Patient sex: M
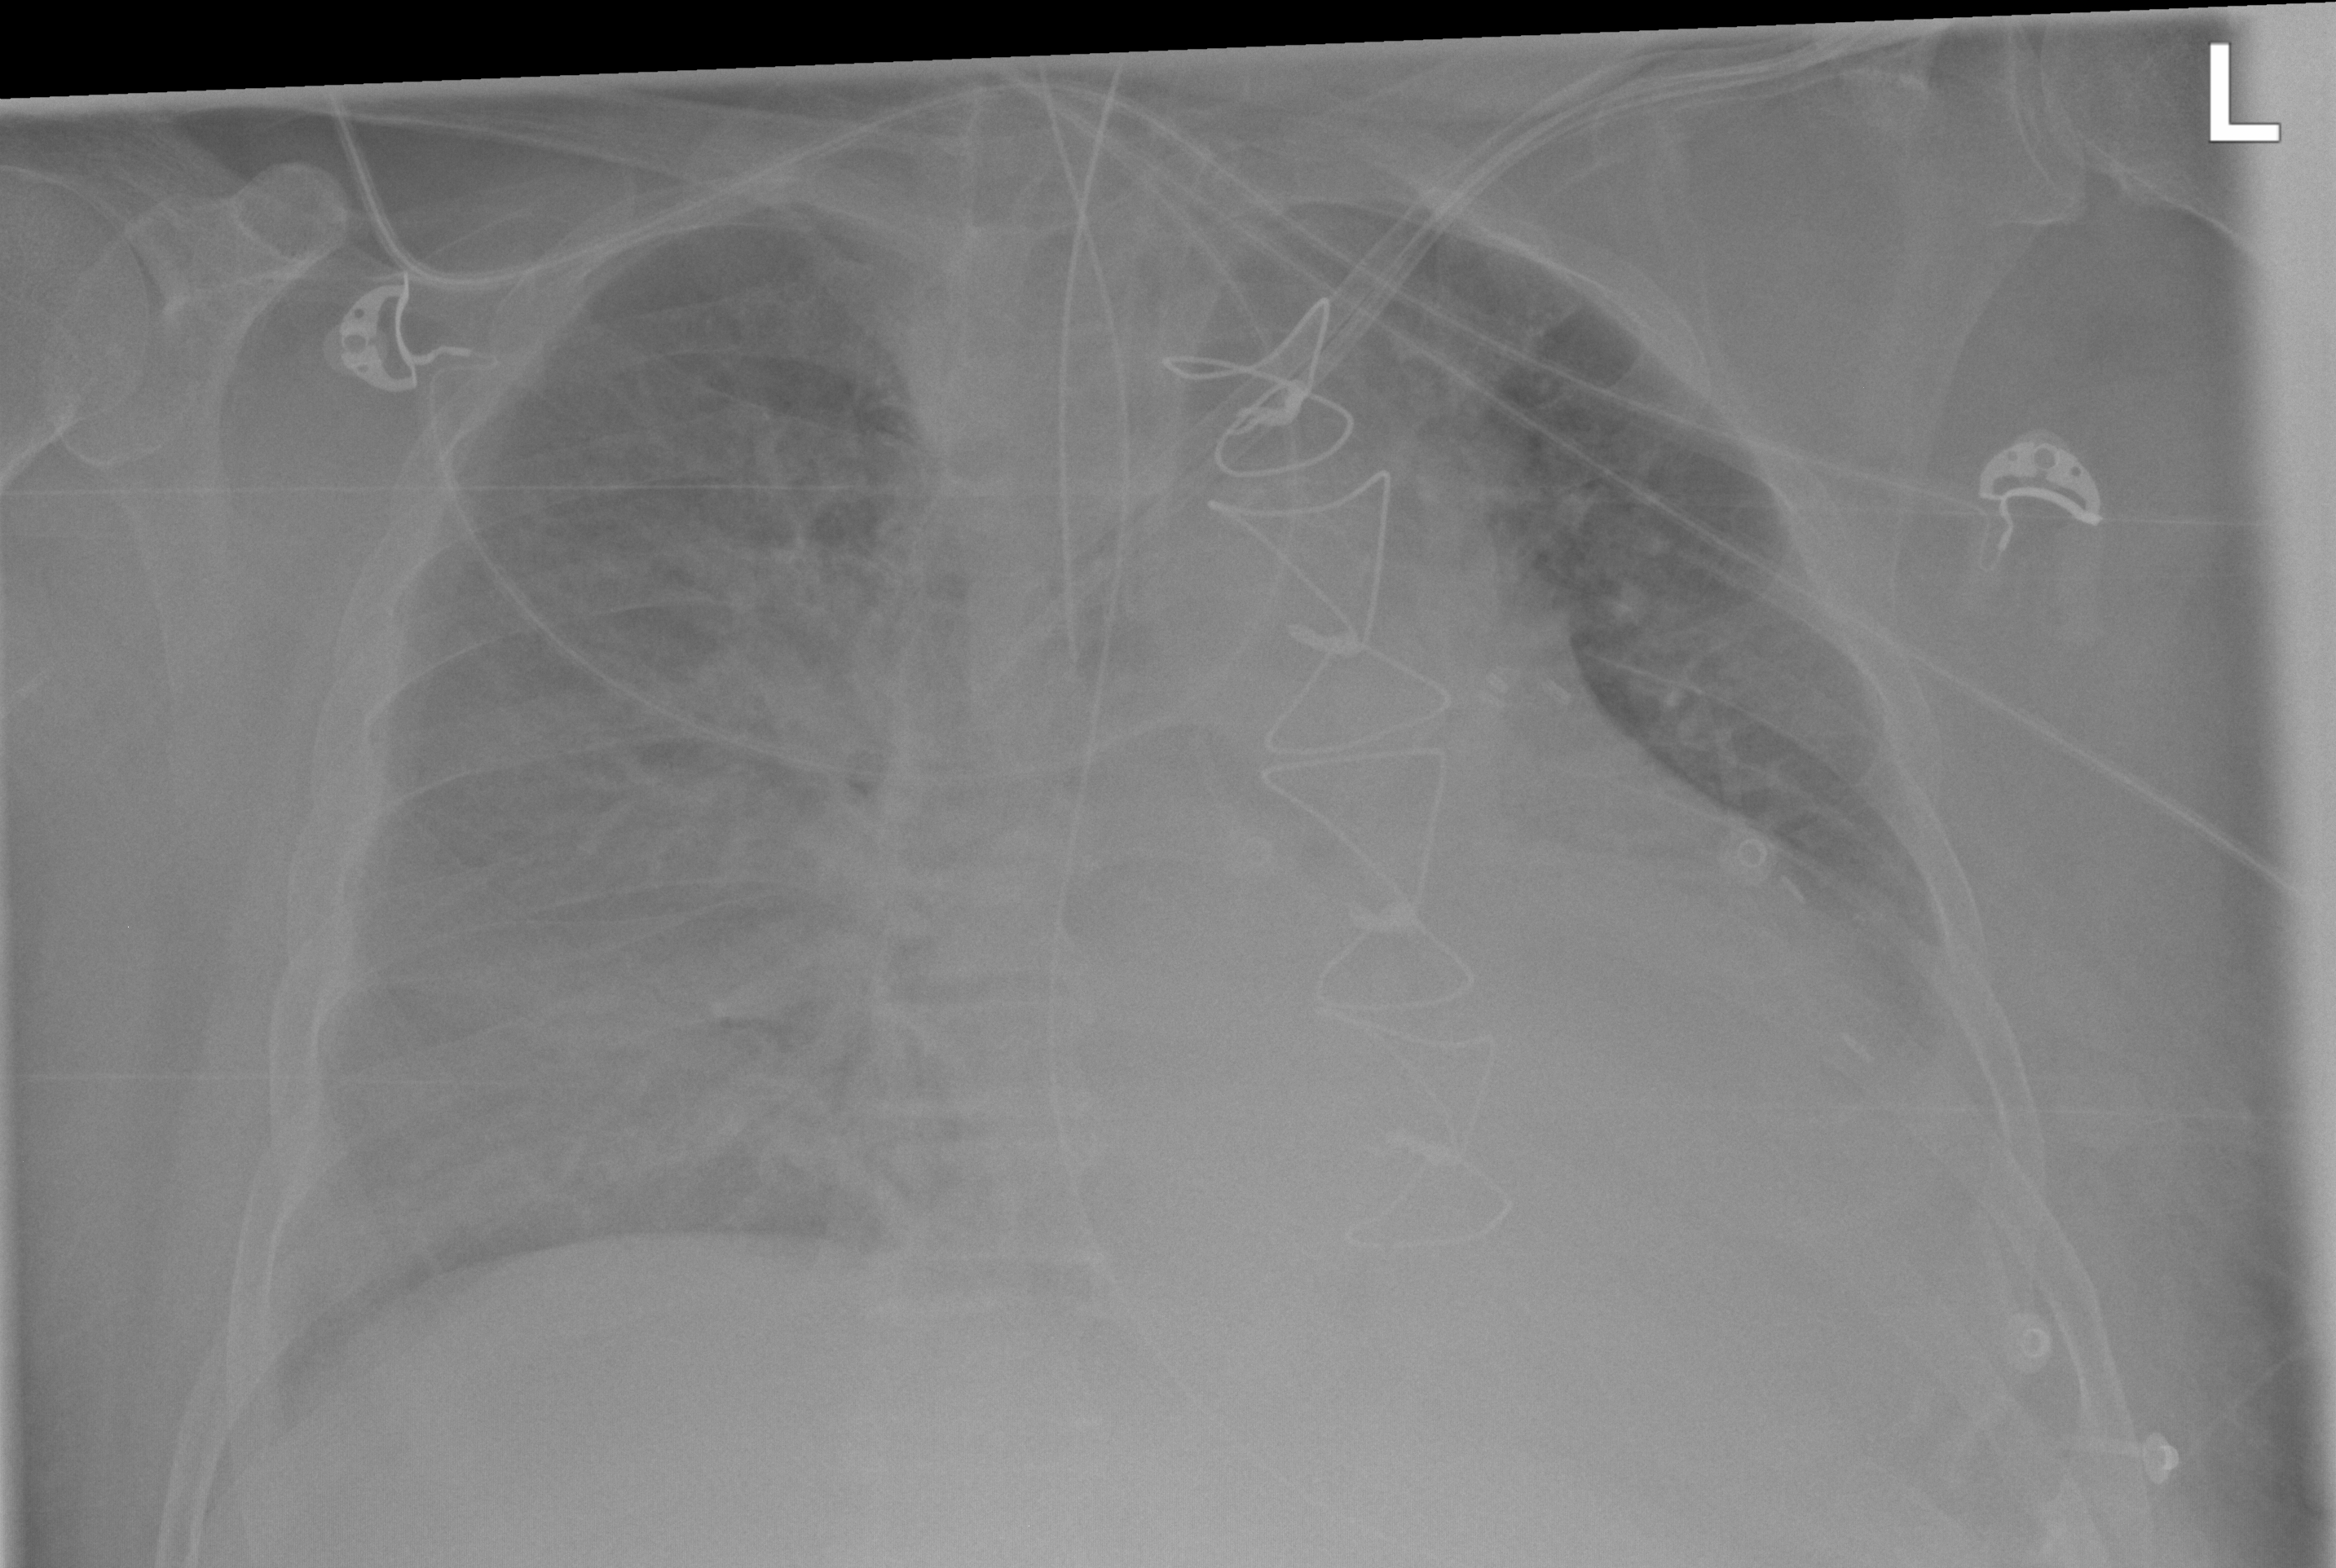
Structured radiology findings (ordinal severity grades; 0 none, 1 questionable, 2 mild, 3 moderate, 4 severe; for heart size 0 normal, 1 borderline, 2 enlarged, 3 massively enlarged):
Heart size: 2
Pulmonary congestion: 2
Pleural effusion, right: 0
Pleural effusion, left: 2
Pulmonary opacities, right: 2
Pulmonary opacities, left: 2
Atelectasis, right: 2
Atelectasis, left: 2